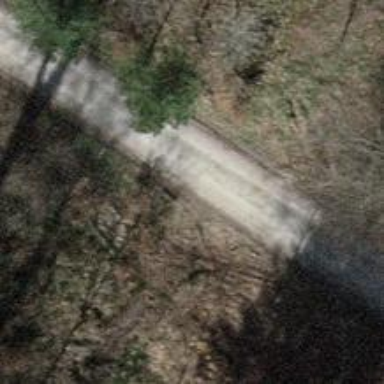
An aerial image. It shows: Track with fine gravel surface. The track has grade2 tracktype.